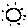
Label: sun